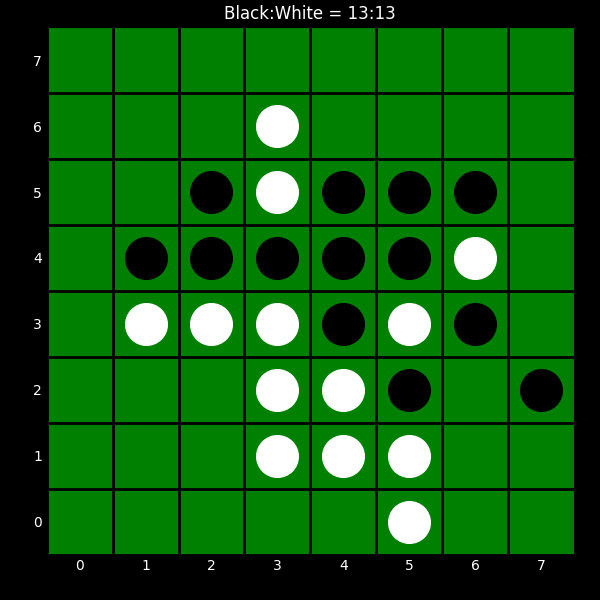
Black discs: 13
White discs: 13